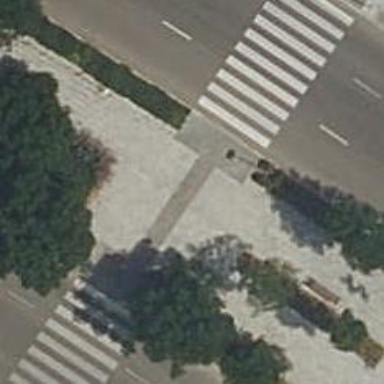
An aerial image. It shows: Zebra crossing on footway.